Question: I can't assign data from child component.
I am simply trying to implement <URL>
Child component is:
'''
<template>
<StackLayout orientation="vertical" width="210" height="210"
backgroundColor="blue" color="white">
<Label text="Father" row="0" col="1"
class="h2 text-center p-t-5 text-primary" />
<ListPicker :items="maleName" v-model="maleIndex" row="1" col="1"
@selectedIndexChange="selectedIndexofFatherChanged" />
</StackLayout>
</template>
<script>
export default {
data() {
return {
maleName: [
"Rey",
"Antonia",
"Victor",
"Lincoln",
],
maleIndex: 0
};
},
methods: {
selectedIndexofFatherChanged() {
this.$emit("fatherChanged", this.fatherName);
// console.log("changed to: " + this.fatherName);
}
},
computed: {
fatherName() {
return this.maleName[this.maleIndex];
}
}
};
</script>
'''
and Parent Component is:
'''
<template>
<Page>
<ActionBar title="Choose Parent" />
<GridLayout columns="*, *" rows="*,90">
<SelectMother col="0" @motherChanged="onMotherChanged">
</SelectMother>
<SelectFather col="1" @fatherChanged="onFatherChanged">
</SelectFather>
<Button text="Show Result" @tap="onButtonTap" row="2"
colSpan="2" />
</GridLayout>
</Page>
</template>
<script>
import SelectMother from "./SelectMother";
import SelectFather from "./SelectFather";
export default {
components: {
SelectMother,
SelectFather
},
data() {
return {
motherName: null,
fatherName: null
};
},
methods: {
onButtonTap() {
alert("father: " + this.fatherName + " mother: " + this
.motherName);
},
},
watch: {
onFatherChanged(nameFromComponent) {
nameFromComponent = this.fatherName;
},
onMotherChanged(nameFromComponent) {
nameFromComponent
= this.motherName;
}
},
};
</script>
'''
When I console log payload in 'onFatherChanged' method it turns
1. Select Father from child component
2. Select Mother from second child component
3. Assign incoming payload and Show Results
---

---
## Please check {N} Playground
<URL>
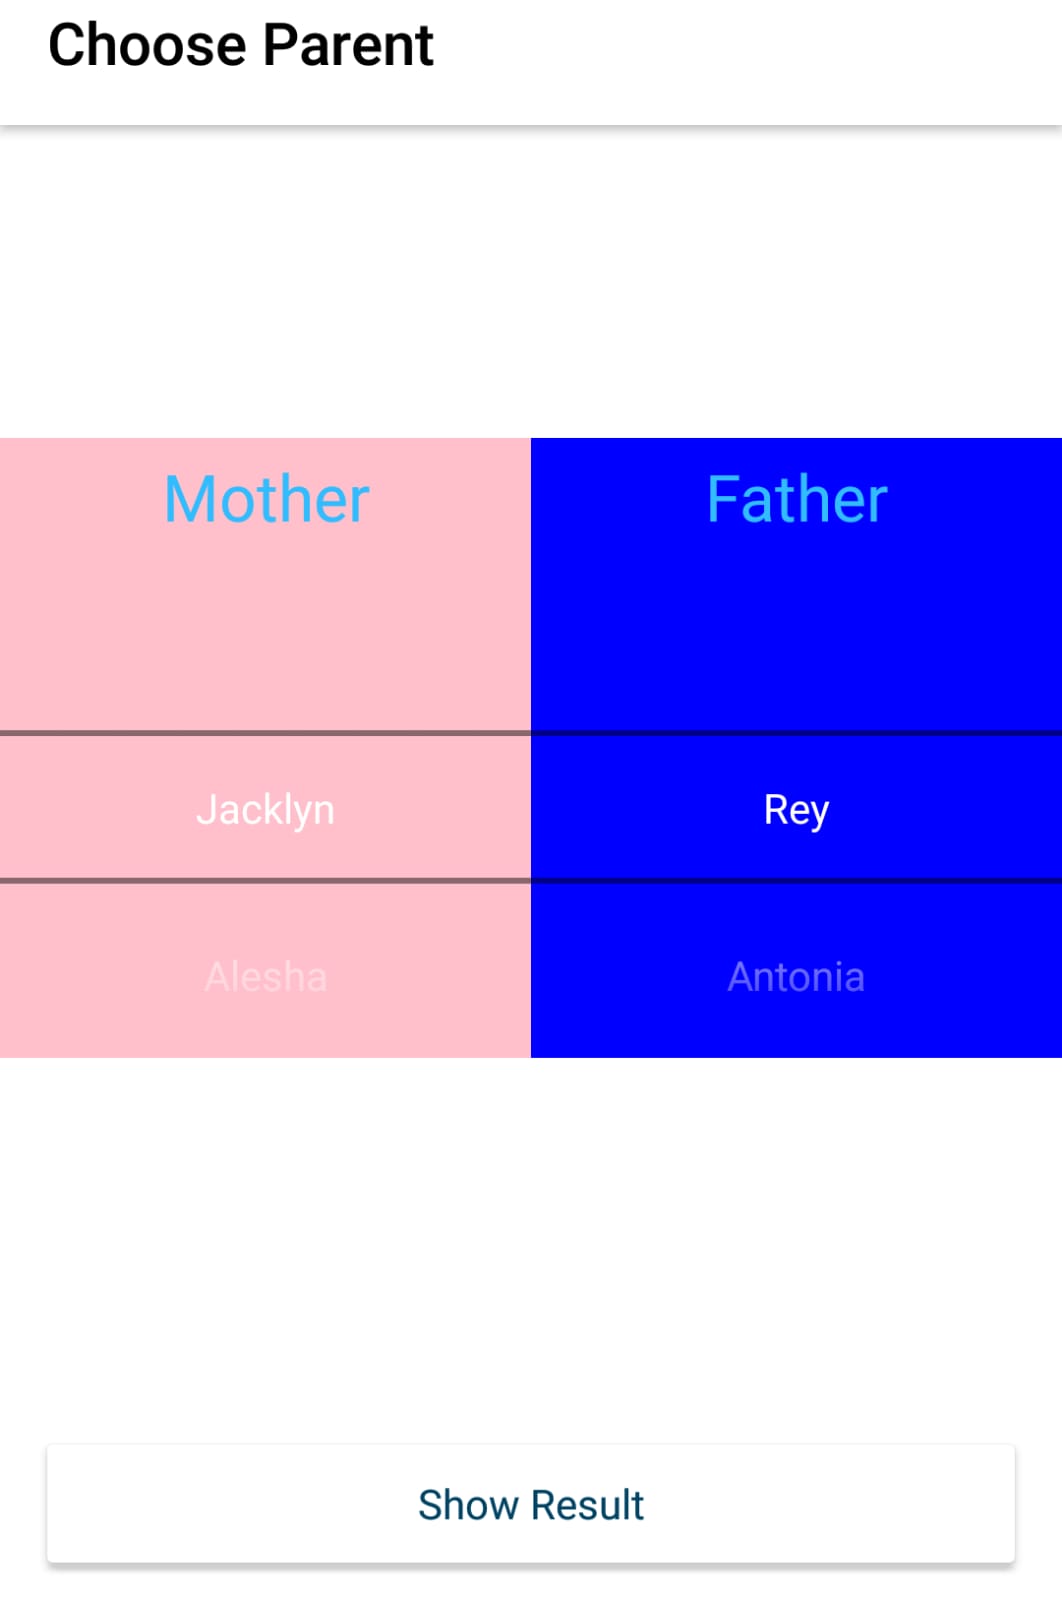
Answer: Instead of
'''
onFatherChanged(payload) {
payload = this.fatherName;
console.log(payload);
},
'''
It should be;
'''
onFatherChanged(payload) {
this.fatherName = payload;
console.log(payload);
},
'''